Question: I was trying to insert to CoreData after retrieving from API. But when I tried it, It show as 'EXC_BREAKPOINT (code=EXC_i386_BPT, subcode=0x0)'. In Log, it's only show as '(lldb)'. I don't think it's not related with outlet coz I didn't set any special outlet aside from default ones during my writing. I also tried to solve other one solutions but none of it work on me. Please help a way to solve it.

'''
override func viewDidLoad() {
super.viewDidLoad()
var appDel :AppDelegate = UIApplication.sharedApplication().delegate as AppDelegate
var context:NSManagedObjectContext = appDel.managedObjectContext!
let urlString = "https://public-api.wordpress.com/rest/v1/sites/mmotaku.net/posts/"
let url = NSURL(string: urlString)
let session = NSURLSession.sharedSession()
let task = session.dataTaskWithURL(url!, completionHandler: { (data, response, error) -> Void in
if (error != nil) {
println(error)
} else {
let jsonResult = NSJSONSerialization.JSONObjectWithData(data, options: NSJSONReadingOptions.MutableContainers, error: nil) as NSDictionary
let posts = jsonResult["posts"] as NSArray
var newBlogItem:NSManagedObjectContext
var items = [[String:String]()]
var item = [String:String]()
for var i = 0; i < posts.count; i++ {
newBlogItem = NSEntityDescription.insertNewObjectForEntityForName("BlogItem", inManagedObjectContext: context) as NSManagedObjectContext
var authorDict = posts[i]["author"] as NSDictionary
newBlogItem.setValue(authorDict["name"], forKey: "name")
newBlogItem.setValue(posts[i]["title"], forKey:"title")
newBlogItem.setValue(posts[i]["content"], forKey: "content")
newBlogItem.setValue(posts[i]["date"], forKey: "date")
context.save(nil)
println("completed")
}
}
})
task.resume()
if let split = self.splitViewController {
let controllers = split.viewControllers
self.detailViewController = controllers[controllers.count-1].topViewController as? DetailViewController
}
}
'''
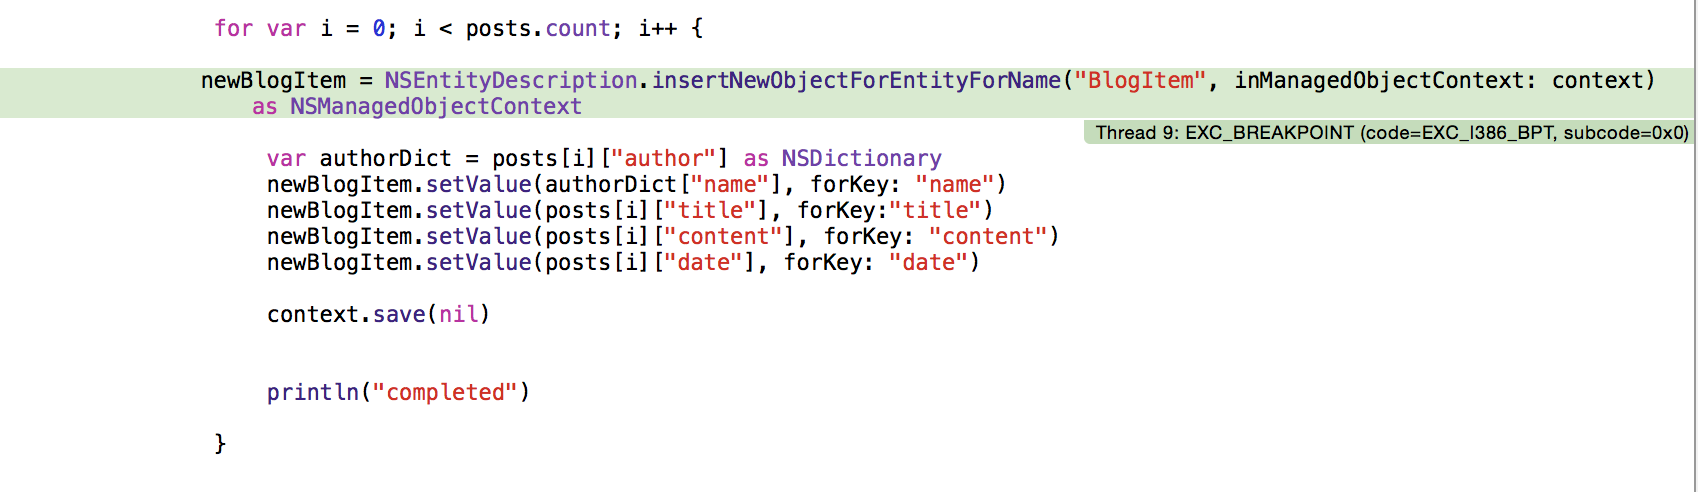
Answer: You are trying to cast to the wrong type. The result of the insert will be an 'NSManagedObject' (or your subclass of NSManagedObject), not 'NSManagedObjectContext'. So, if your subclass is 'BlogItem' change the insert as follows:
'''
newBlogItem = NSEntityDescription.insertNewObjectForEntityForName("BlogItem", inManagedObjectContext: context) as BlogItem
'''
If you haven't subclassed, just use 'NSManagedObject' at the end of the line, in place of 'BlogItem'.